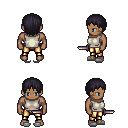
a pixel art fantasy rpg character, male body template, human, dark skin, white sleeveless shirt, gold greaves, raven plain hairstyle, white slippers, dagger, four views (front, back, left, right), 2x2 character sprite sheet, small pixel art, hard edges, no anti-aliasing